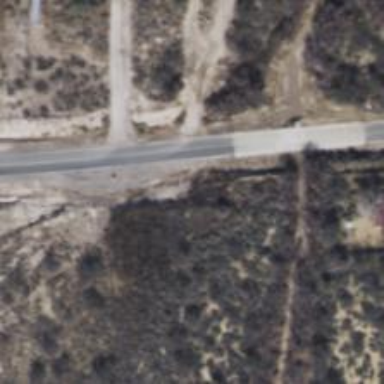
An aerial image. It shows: Asphalt road classified as tertiary.